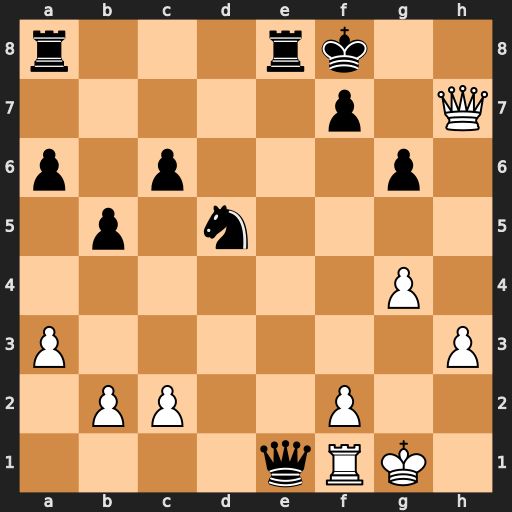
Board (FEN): r3rk2/5p1Q/p1p3p1/1p1n4/6P1/P6P/1PP2P2/4qRK1
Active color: w
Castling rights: -
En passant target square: -
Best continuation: Qh8+ Ke7 Rxe1+ Kd7 Rxe8